Question: I am trying to use this code but get 2 problems:
1 - an extra crop in the legend
2 - mismatching legend
'''
#datalocation
scdata=read.csv("SeedcountR.csv")
library(ggplot2)
library(RColorBrewer)
##Group the data by Rotation
scdata$rotation[scdata$Rot.Trt %in% c("C2", "S2")]<-"TwoYear"
scdata$rotation[scdata$Rot.Trt %in% c("C3", "S3", "O3")]<-"ThreeYear"
scdata$rotation[scdata$Rot.Trt %in% c("C4", "S4", "O4", "A4")]<-"FourYear"
##Plot
scdata$rotation <- factor(scdata$rotation, levels = c("TwoYear", "ThreeYear", "FourYear"))
ggplot(scdata, aes(Rot.Herb, Count, fill=Crop))+
geom_boxplot()+
facet_grid(~rotation, scales = "free_x", space="free_x")+
scale_fill_brewer(palette = "Paired")+
ggtitle("Weed seedbank by subplot")+
theme(plot.title = element_text(size=30, face="bold", vjust=2))+
xlab("Rotation systems and Herbicide regimes (L = Low herbicide regime, C = Conventional herbicide regime)")+
scale_x_discrete(labels = c("Corn C", "Corn L", "Soybean C", "Soybean L", "Corn C", "Corn L", "Oat C", "Oat L", "Soybean C", "Soybean L", "Alfalfa C", "Alfalfa L", "Corn C", "Corn L", "Oat C", "Oat L", "Soybean C", "Soybean L"))+
theme(axis.text.x = element_text(angle = 90, hjust = 1))+
ylab("Weed seed count")
'''

Please find the result plot and data here
<URL>
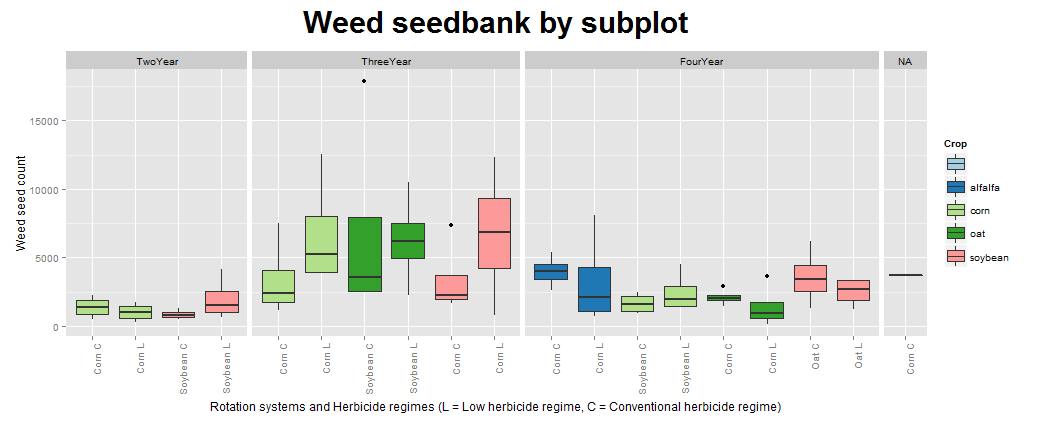
Answer: ggplot is just plotting what you have in your data - you need to check and clean your data. Take a look at the different levels of "crop" in the data.frame:
'''
> levels(scdata$Crop)
[1] "" "alfalfa" "corn" "oat" "soybean"
'''
That's why you have an "extra" blank crop in the legend. You can see the relevant lines with:
'''
scdata[scdata$Crop=="",]
'''
Which'll show you that you have read in a set of summary/total/blank lines at the end of your CSV file.
I'd also suggest not setting the x-axis labels directly in the ggplot call, especially if you have lots of them. It can easily cause mislabelling problems, that will be very hard to spot, if the data are not in the order you expect. I don't know exactly what fields you want, but use things like 'paste' and 'sprintf' to set up your labels in advance.